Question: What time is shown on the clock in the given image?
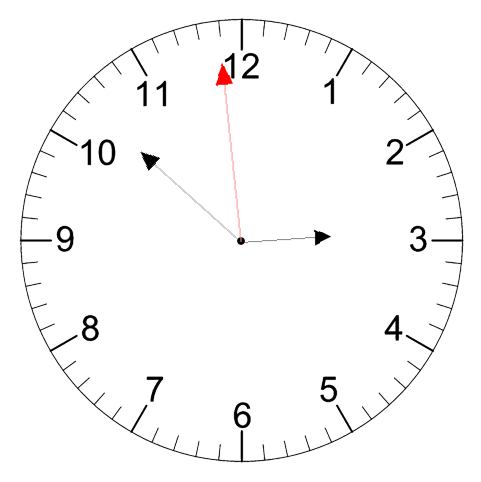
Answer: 02:51:59